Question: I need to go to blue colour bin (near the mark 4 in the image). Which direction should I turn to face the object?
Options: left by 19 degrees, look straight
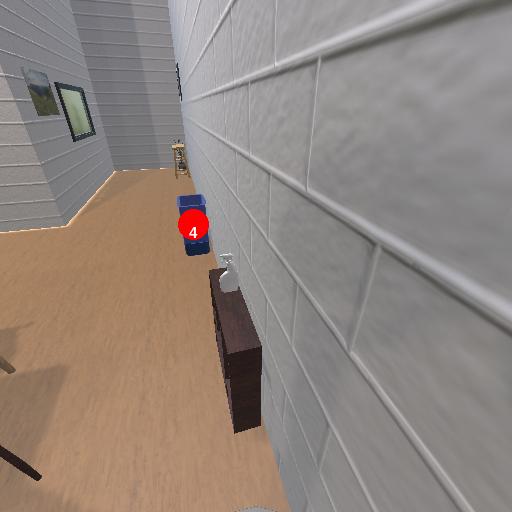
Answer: left by 19 degrees